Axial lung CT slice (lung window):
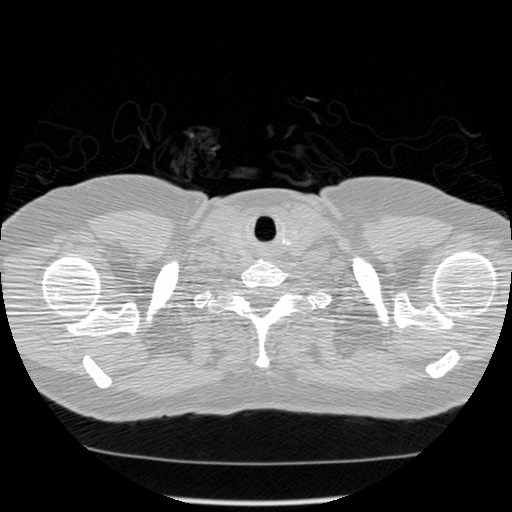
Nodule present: no